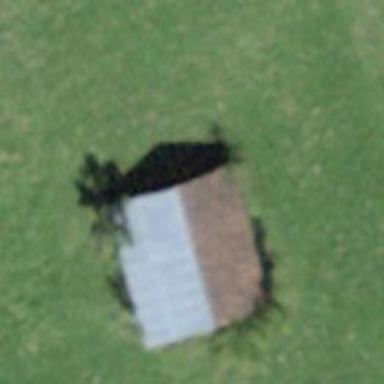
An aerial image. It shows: Barn.